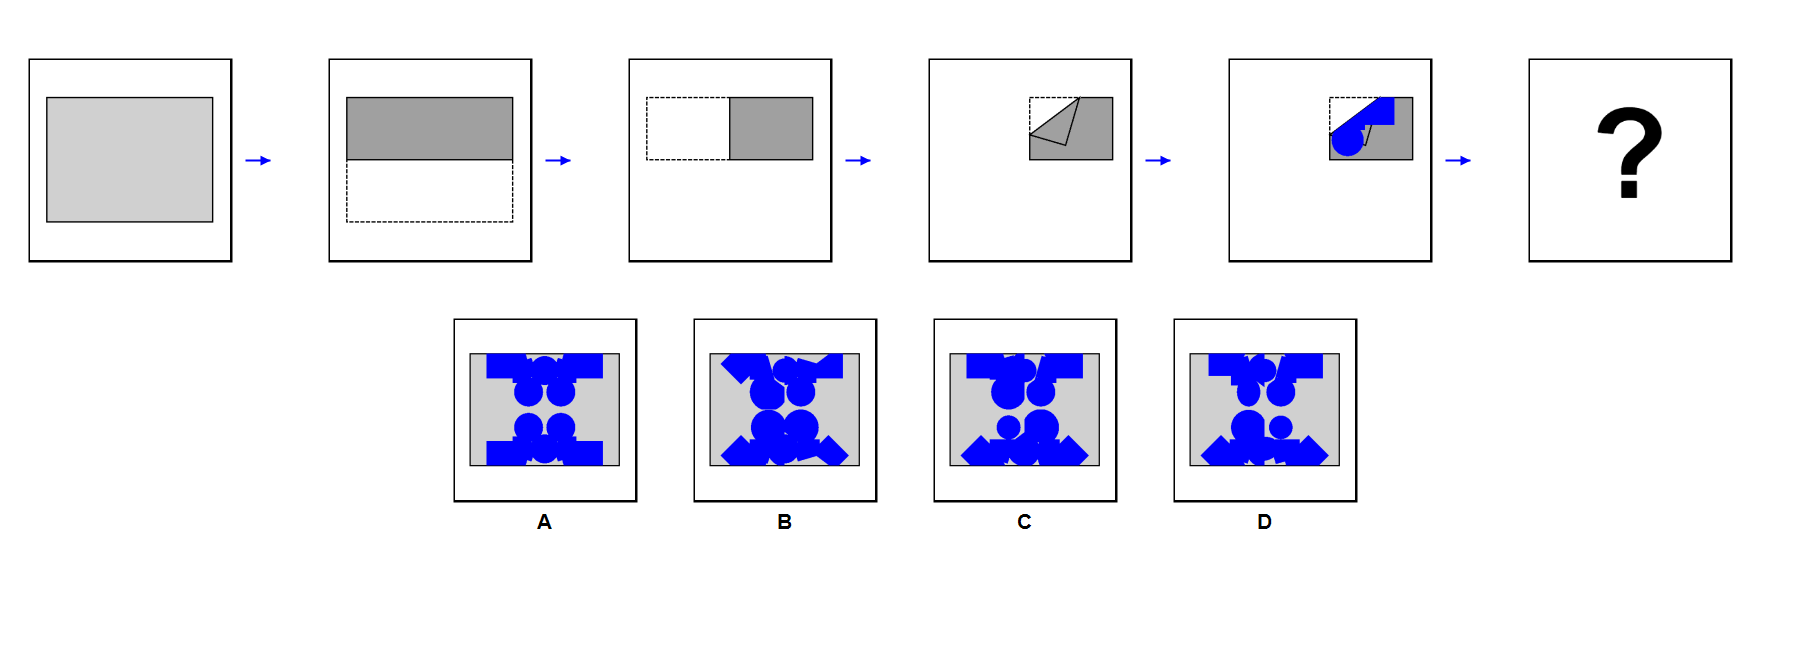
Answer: A